Aerial crown-view tile of a tropical tree (Barro Colorado Island, Panama), acquired 20250818:
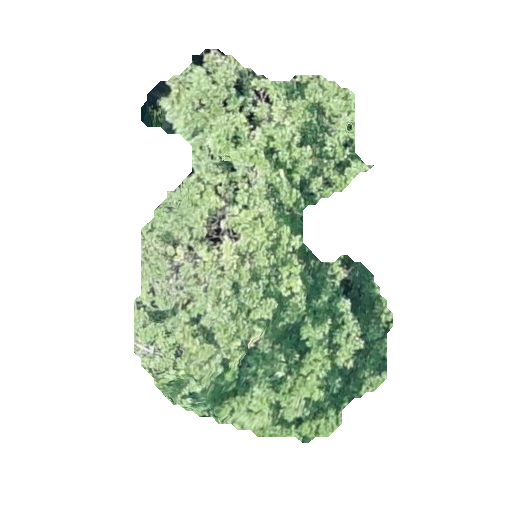
Species: Tabebuia rosea
GBIF accepted scientific name: Tabebuia rosea
Crown area: 101.404 m²